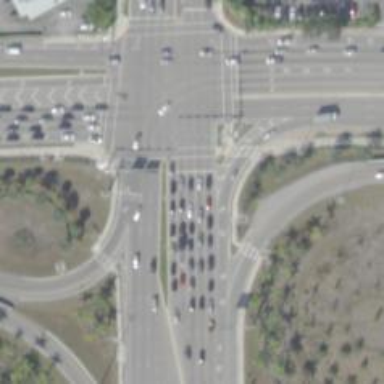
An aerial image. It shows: Crossing on the road with line markings.